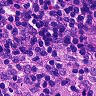
Metastatic tissue present: no